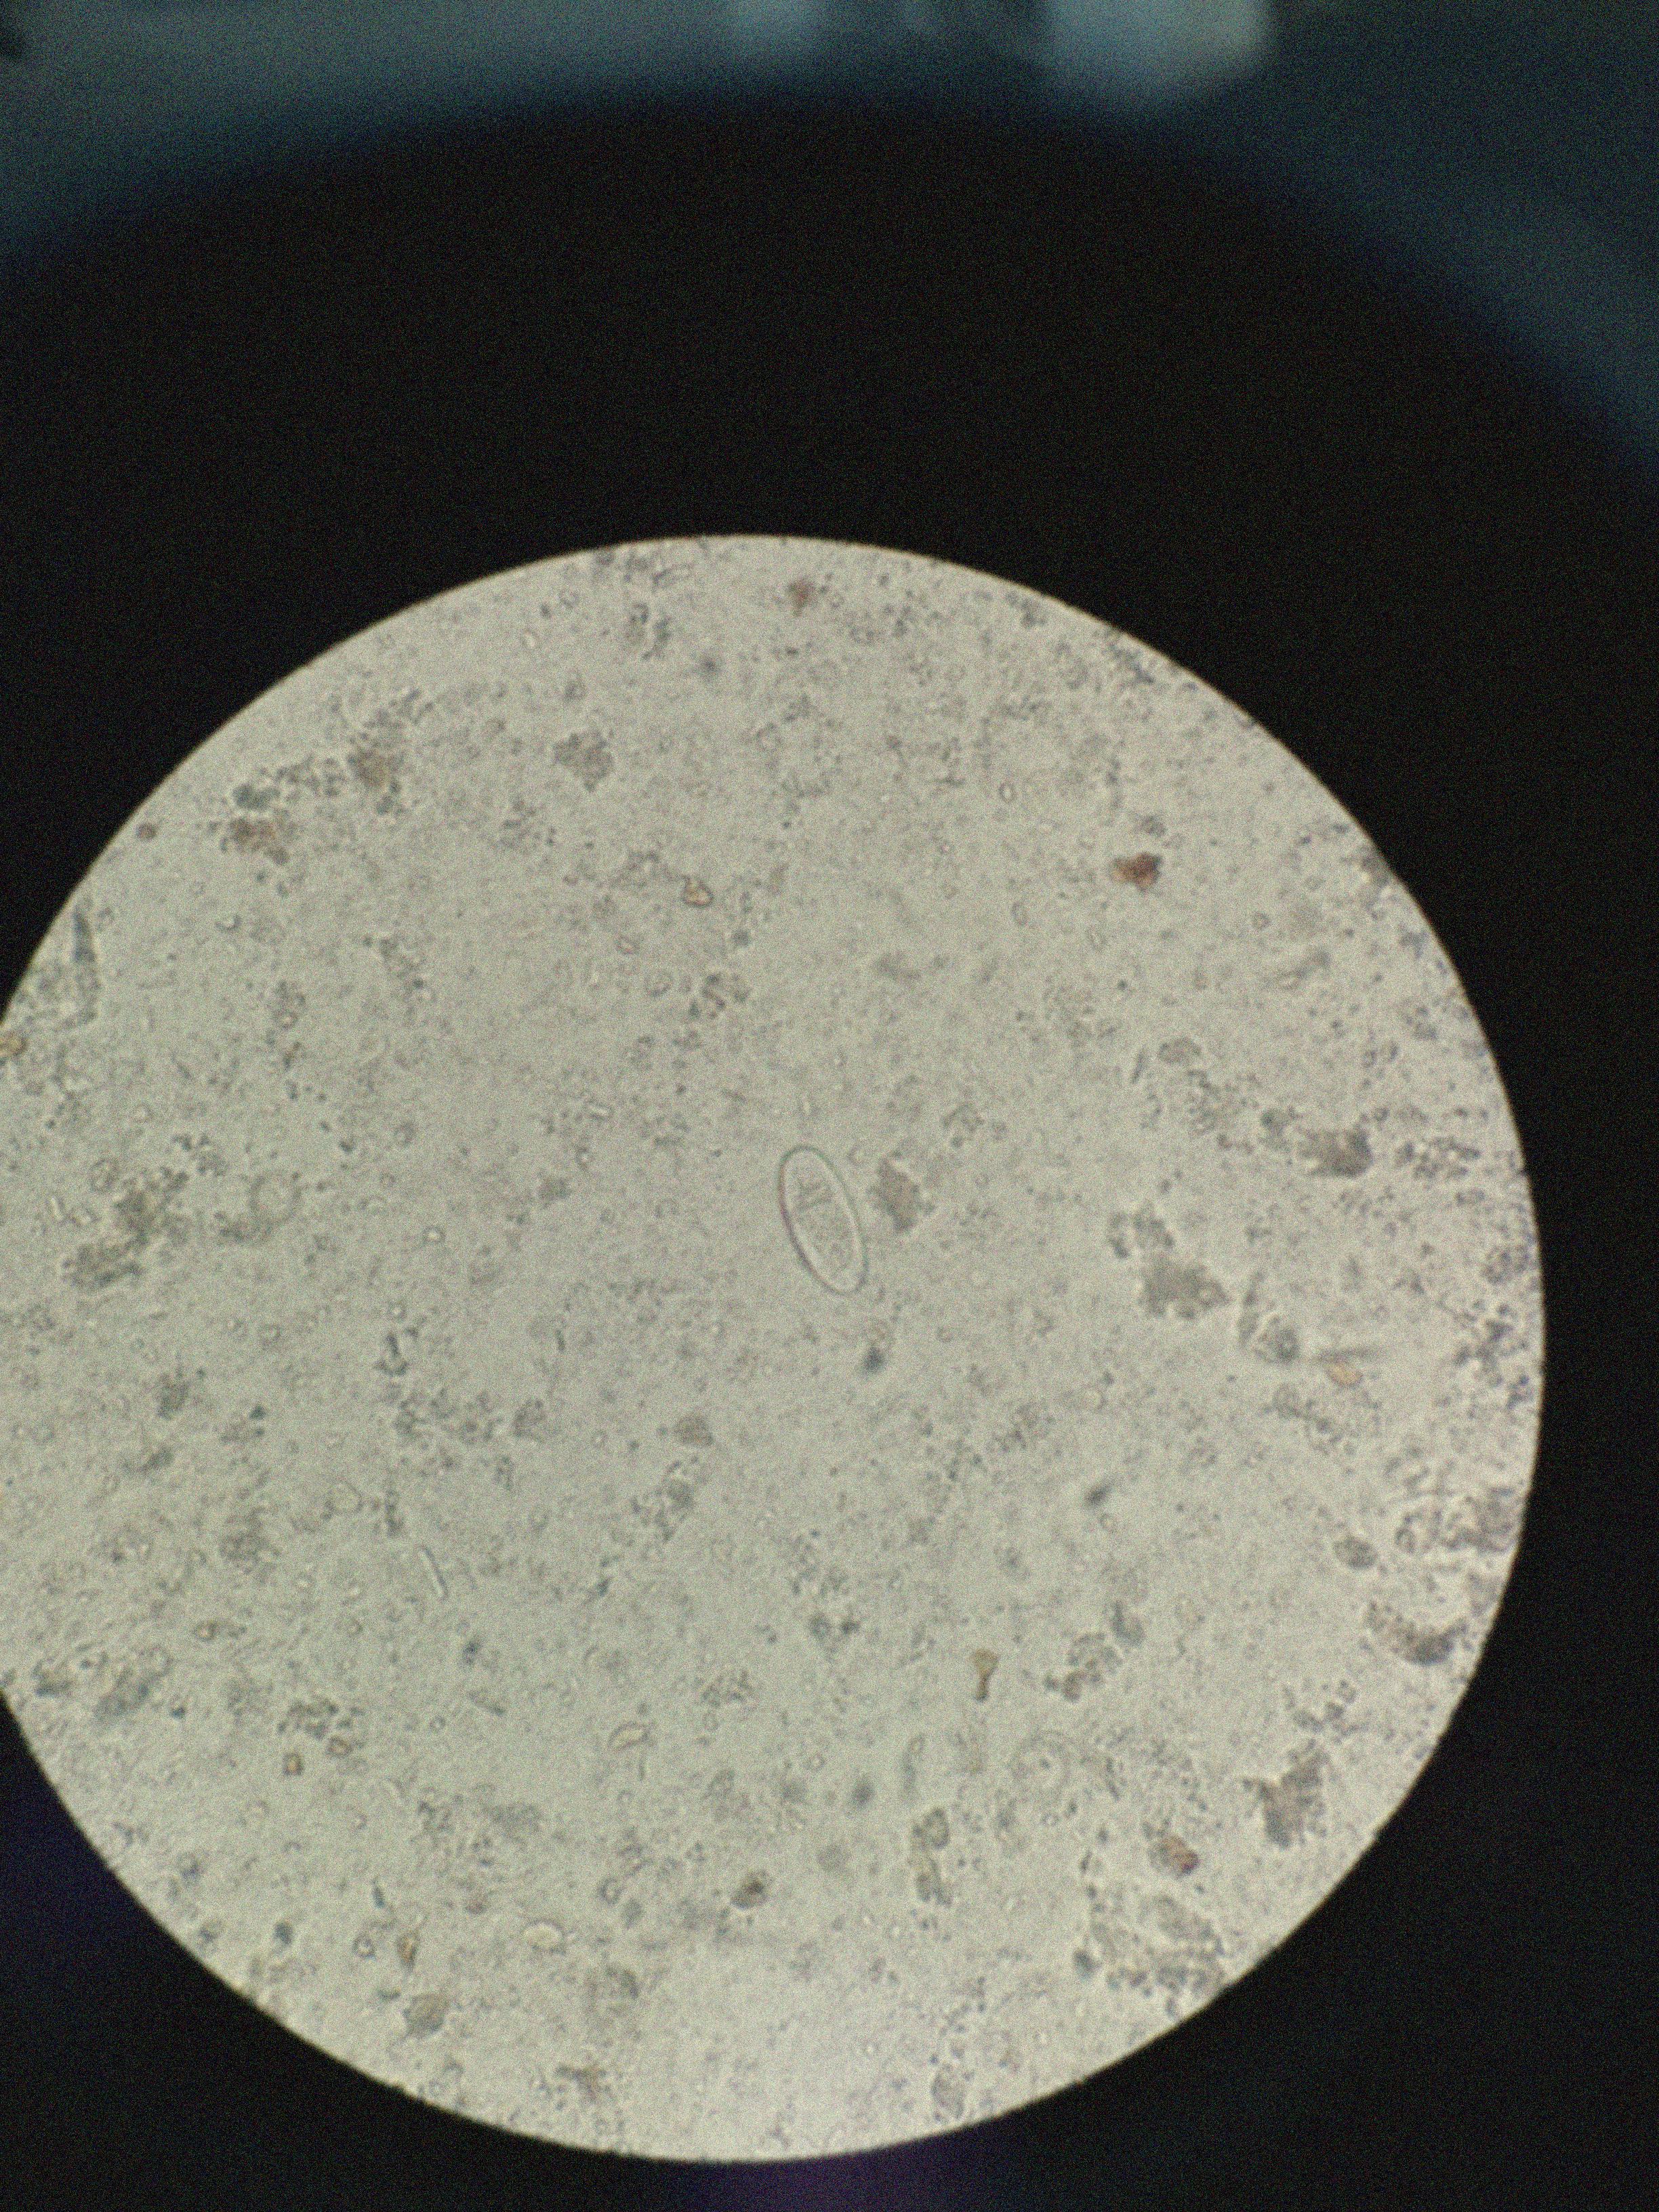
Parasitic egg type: Enterobius vermicularis